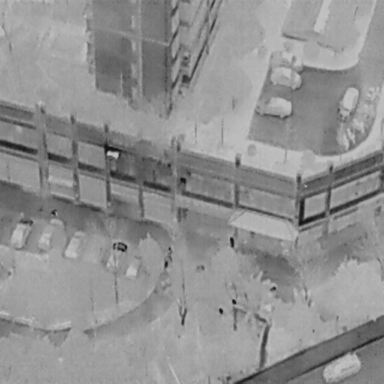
There are eight objects shown in the infrared image, including six Cars, and two People.